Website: home-depot
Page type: review-order
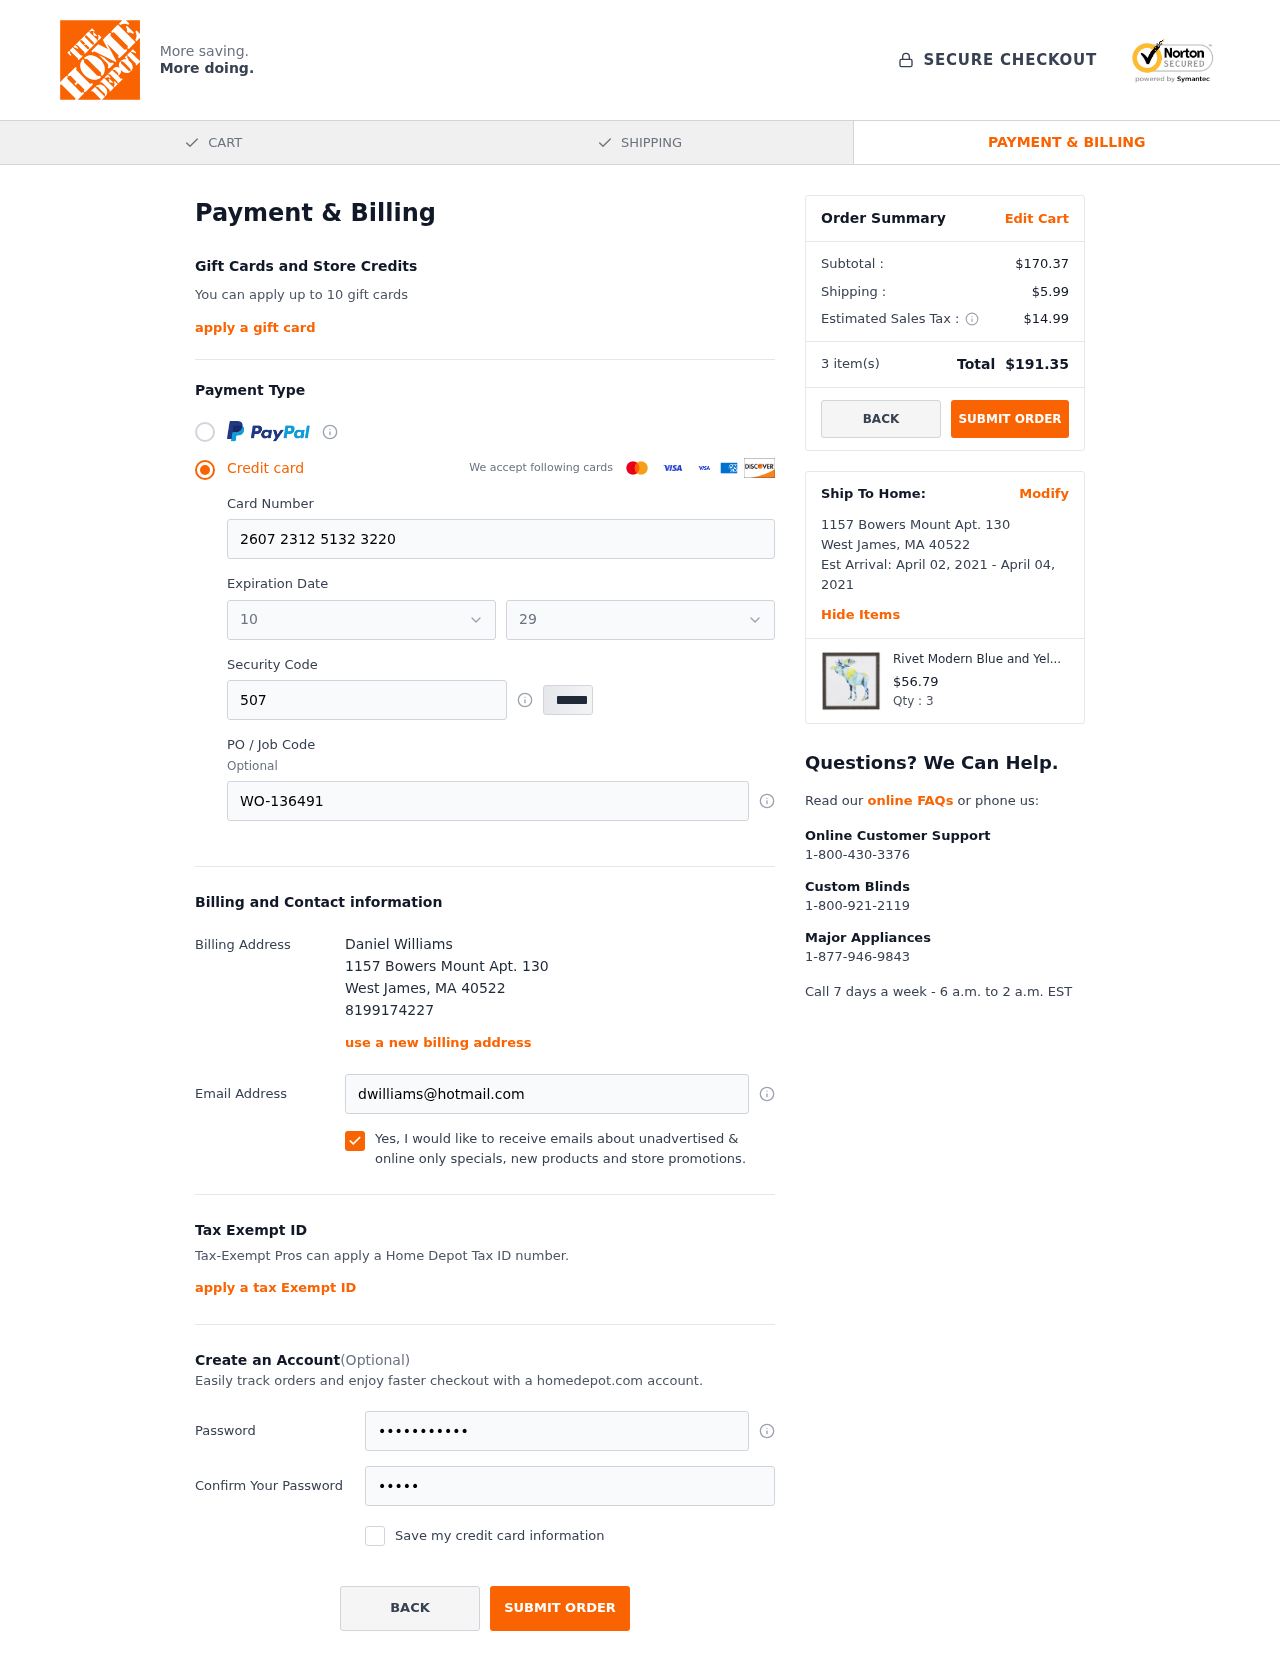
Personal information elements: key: PII_CARD_EXPIRY_MONTH
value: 10
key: PII_CARD_EXPIRY_YEAR
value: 29
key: PII_CITY
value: West James
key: PII_FULLNAME
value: Daniel Williams
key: PII_PHONE
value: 8199174227
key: PII_POSTCODE
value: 40522
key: PII_STATE_ABBR
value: MA
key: PII_STREET
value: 1157 Bowers Mount Apt. 130
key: PII_CARD_NUMBER
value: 2607 2312 5132 3220
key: PII_CARD_CVV
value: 507
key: PII_JOB_CODE
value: WO-136491
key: PII_EMAIL
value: dwilliams@hotmail.com
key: PII_STATE_ABBR3
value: MA
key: PII_POSTCODE_FULL
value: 40522
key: PII_POSTCODE_NUMERIC
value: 40522
Product elements: key: PRODUCT1_NAME
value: Rivet Modern Blue and Yellow Geometric Bear Print Framed Wall Art Décor
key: PRODUCT1_PRICE
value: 56.79
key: PRODUCT1_QUANTITY
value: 3
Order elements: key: ORDER_SUBTOTAL
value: $170.37
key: ORDER_SHIPPING_COST
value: $5.99
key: ORDER_TAX
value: $14.99
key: ORDER_NUM_ITEMS
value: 3
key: ORDER_TOTAL
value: $191.35
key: ORDER_SHIPPING_DATE
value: April 02, 2021
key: ORDER_DELIVERY_DATE
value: April 04, 2021